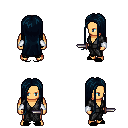
a pixel art fantasy rpg character, male body template, human, tanned skin, gray robe, red pants, raven extra-long hairstyle, white cloth bracers, black slippers, dagger, four views (front, back, left, right), 2x2 character sprite sheet, small pixel art, hard edges, no anti-aliasing